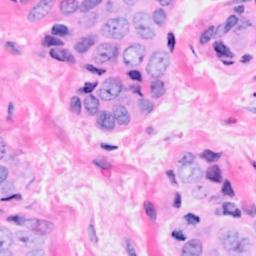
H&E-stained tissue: Breast